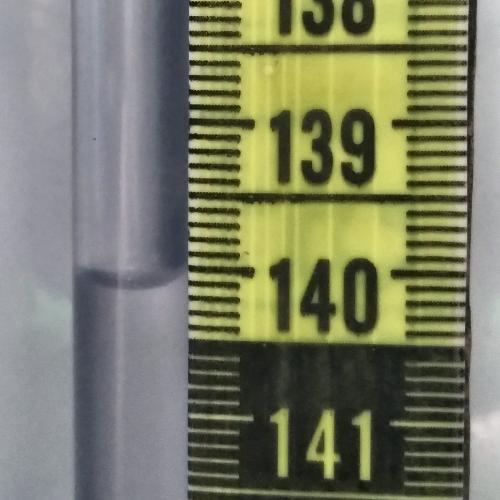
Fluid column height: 140.1 cm